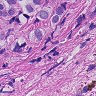
Metastatic tissue present: yes